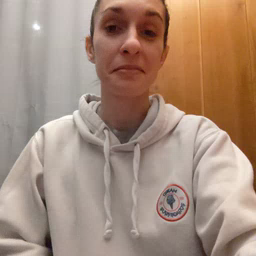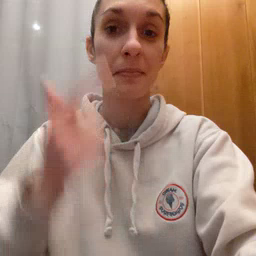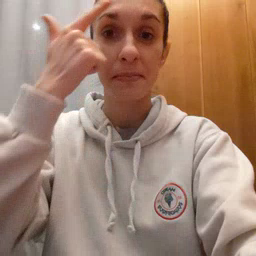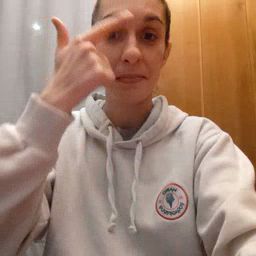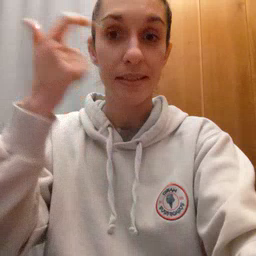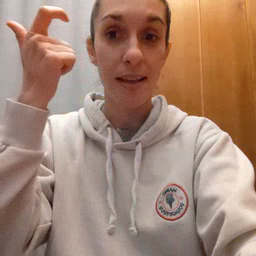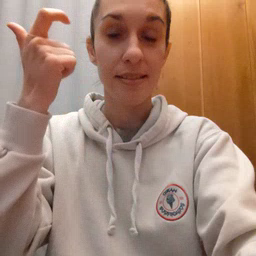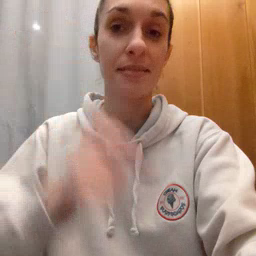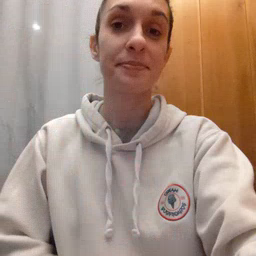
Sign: because